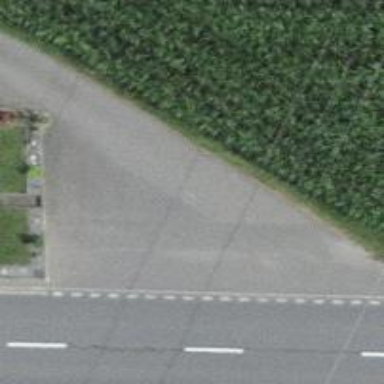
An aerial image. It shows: Gravel driveway designated as service road.